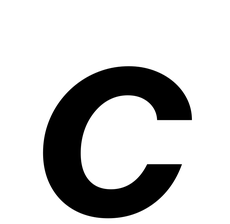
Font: InstrumentSans-Italic_SemiBold_Italic